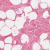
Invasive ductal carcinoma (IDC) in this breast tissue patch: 0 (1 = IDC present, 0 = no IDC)